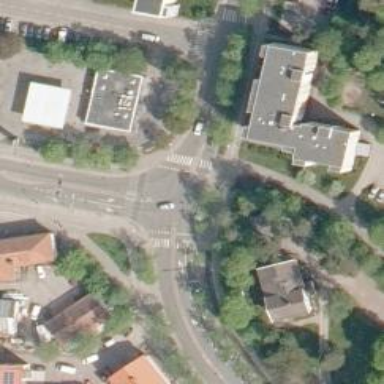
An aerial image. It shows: Junction.